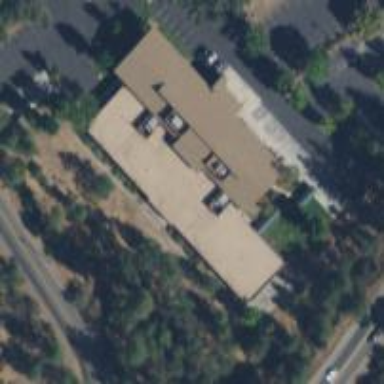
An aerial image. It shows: Healthcare clinic is depicted in the image.